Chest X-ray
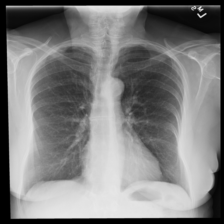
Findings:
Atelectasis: negative
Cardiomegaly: negative
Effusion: negative
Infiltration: negative
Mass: negative
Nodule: negative
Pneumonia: negative
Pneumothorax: negative
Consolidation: negative
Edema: negative
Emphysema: negative
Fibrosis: negative
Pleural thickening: negative
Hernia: negative